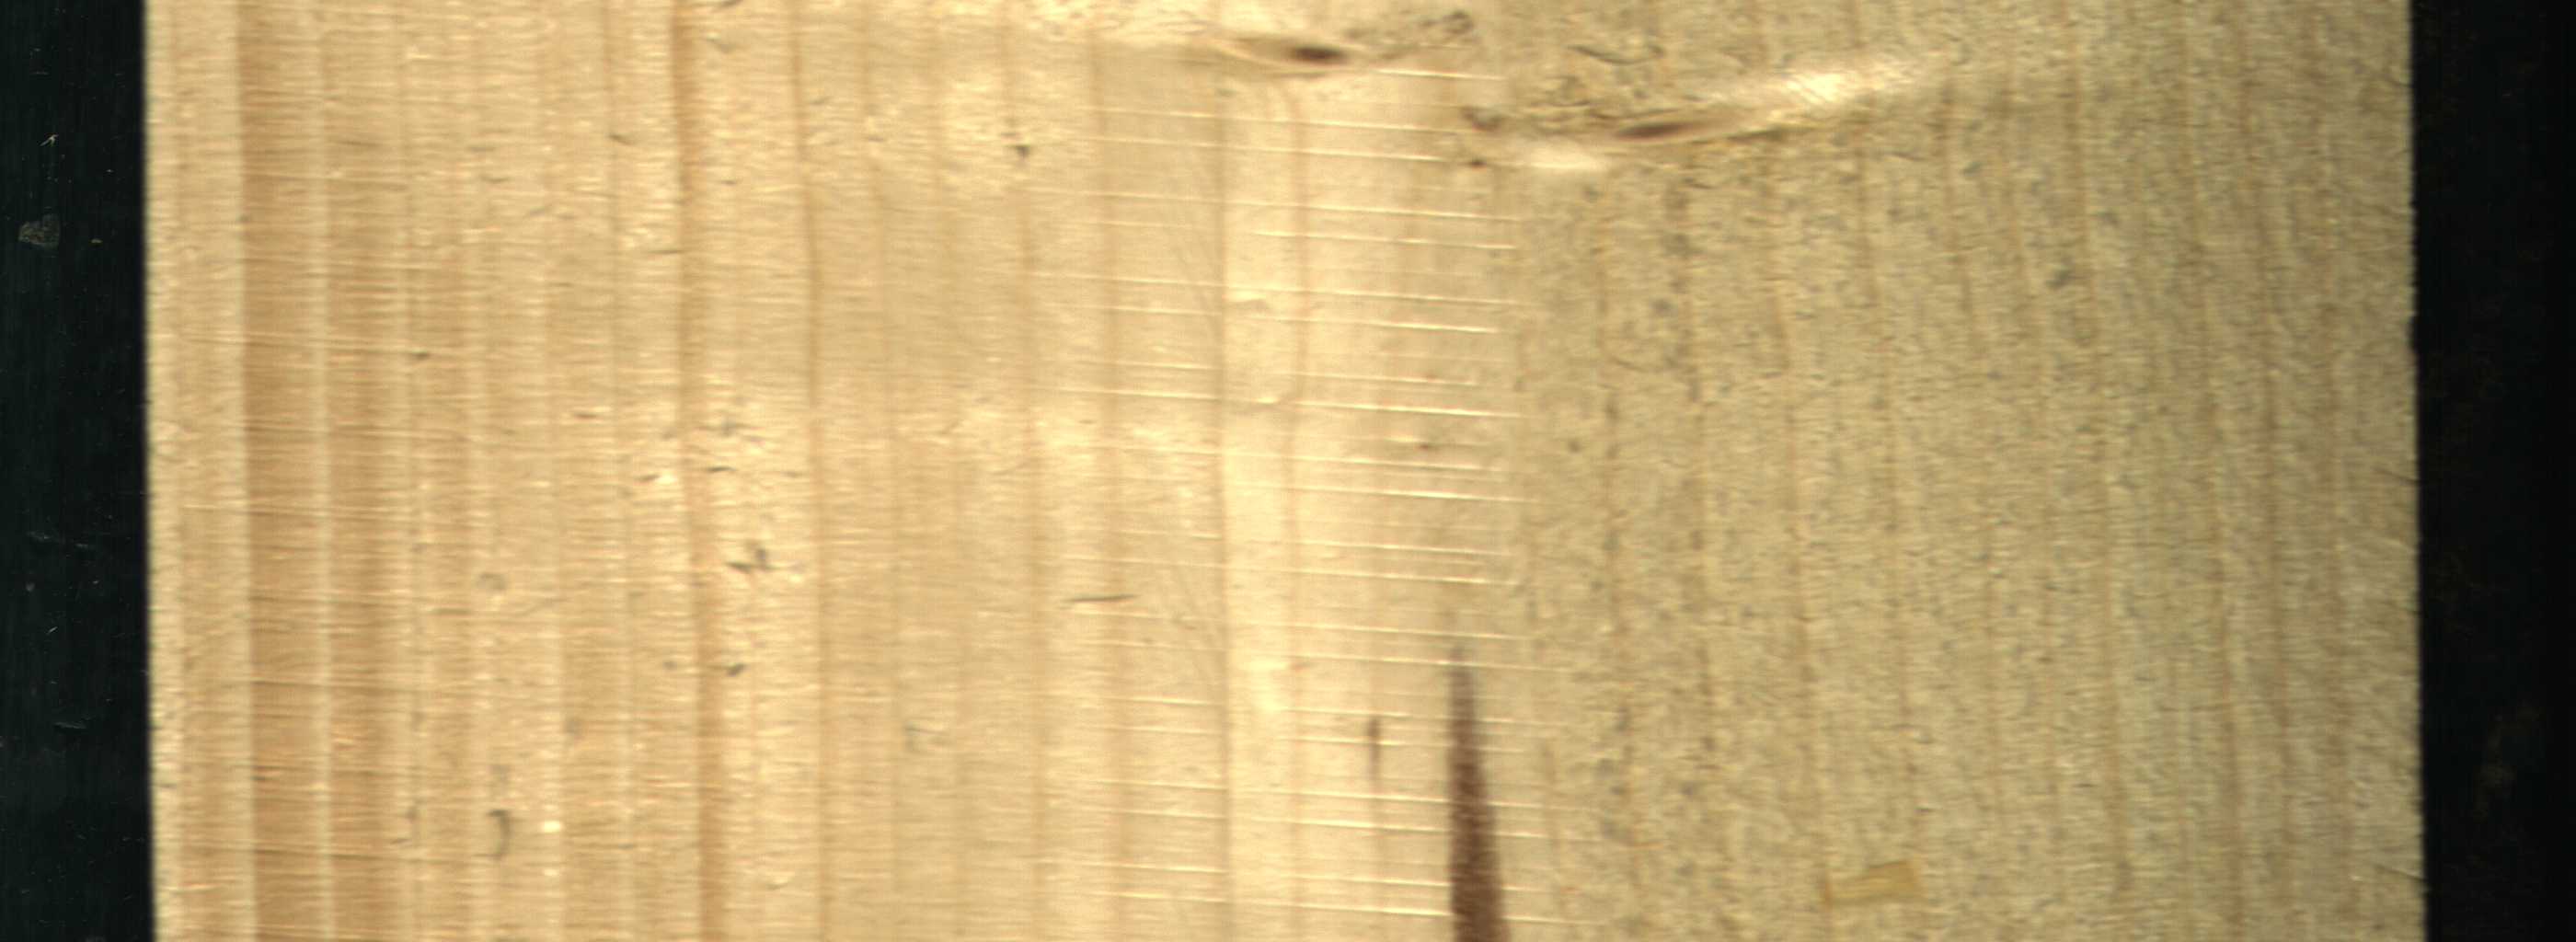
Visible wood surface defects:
Marrow
Live_Knot
Live_Knot